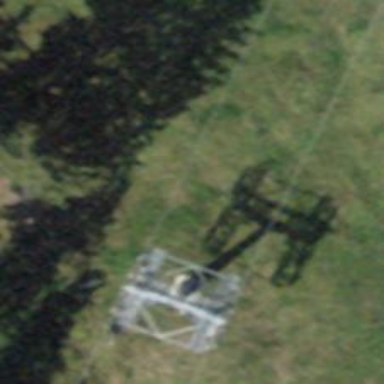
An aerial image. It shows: Pylon for aerialway.